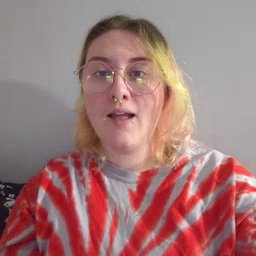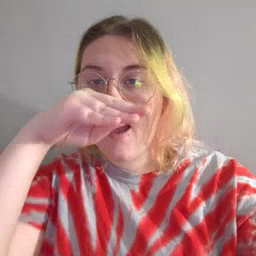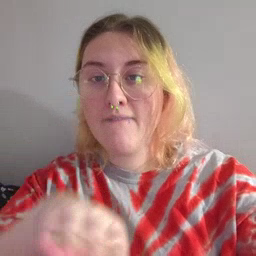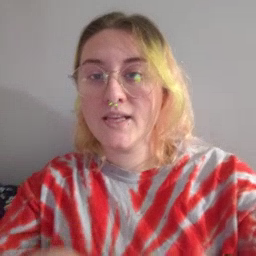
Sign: elephant